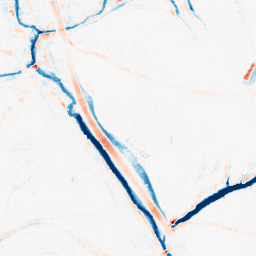
Category: morphological
Decomposition family: morphological_ellipse
Decomposition parameters: operation: average
width: 10
height: 10
Upsampling method: bilinear
Upsampling parameters: scale: 8
Upsampling scale: 8